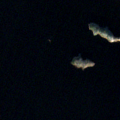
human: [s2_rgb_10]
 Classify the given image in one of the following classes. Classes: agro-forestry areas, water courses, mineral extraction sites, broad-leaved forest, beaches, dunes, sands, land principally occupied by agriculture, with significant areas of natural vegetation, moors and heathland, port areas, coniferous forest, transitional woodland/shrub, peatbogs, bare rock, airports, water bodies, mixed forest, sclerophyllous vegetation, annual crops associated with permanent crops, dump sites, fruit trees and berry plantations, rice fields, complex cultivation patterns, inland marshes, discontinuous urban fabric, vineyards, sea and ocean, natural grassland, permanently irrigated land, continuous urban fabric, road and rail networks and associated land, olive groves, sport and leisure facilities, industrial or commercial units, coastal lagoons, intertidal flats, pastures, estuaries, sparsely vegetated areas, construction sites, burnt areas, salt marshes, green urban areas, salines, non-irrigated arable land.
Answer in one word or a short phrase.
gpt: water bodies